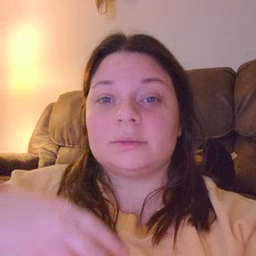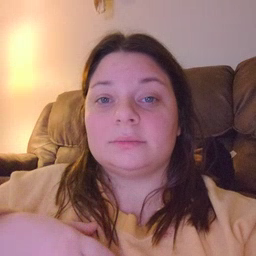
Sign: sun